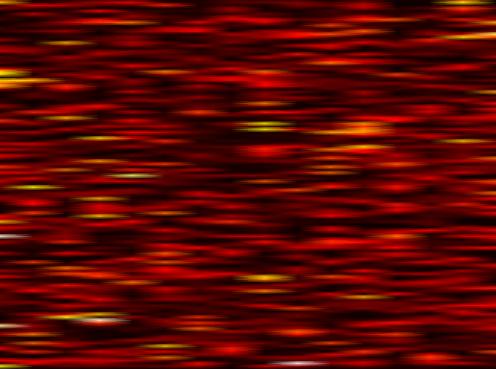
Label: UFMC